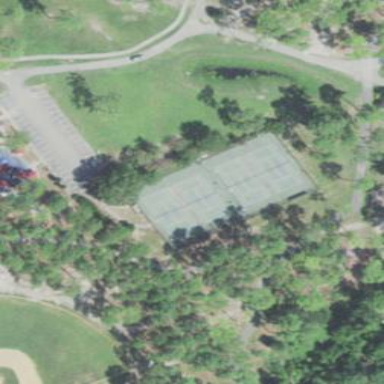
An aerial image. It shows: Tennis court with asphalt surface.